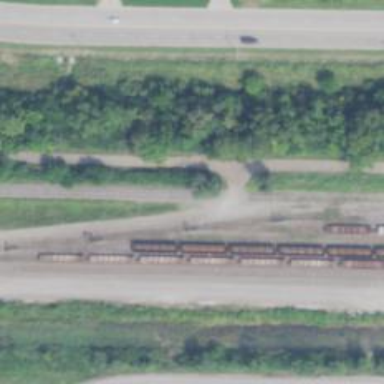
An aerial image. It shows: Railway siding for service.